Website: walmart
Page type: newsletter-management
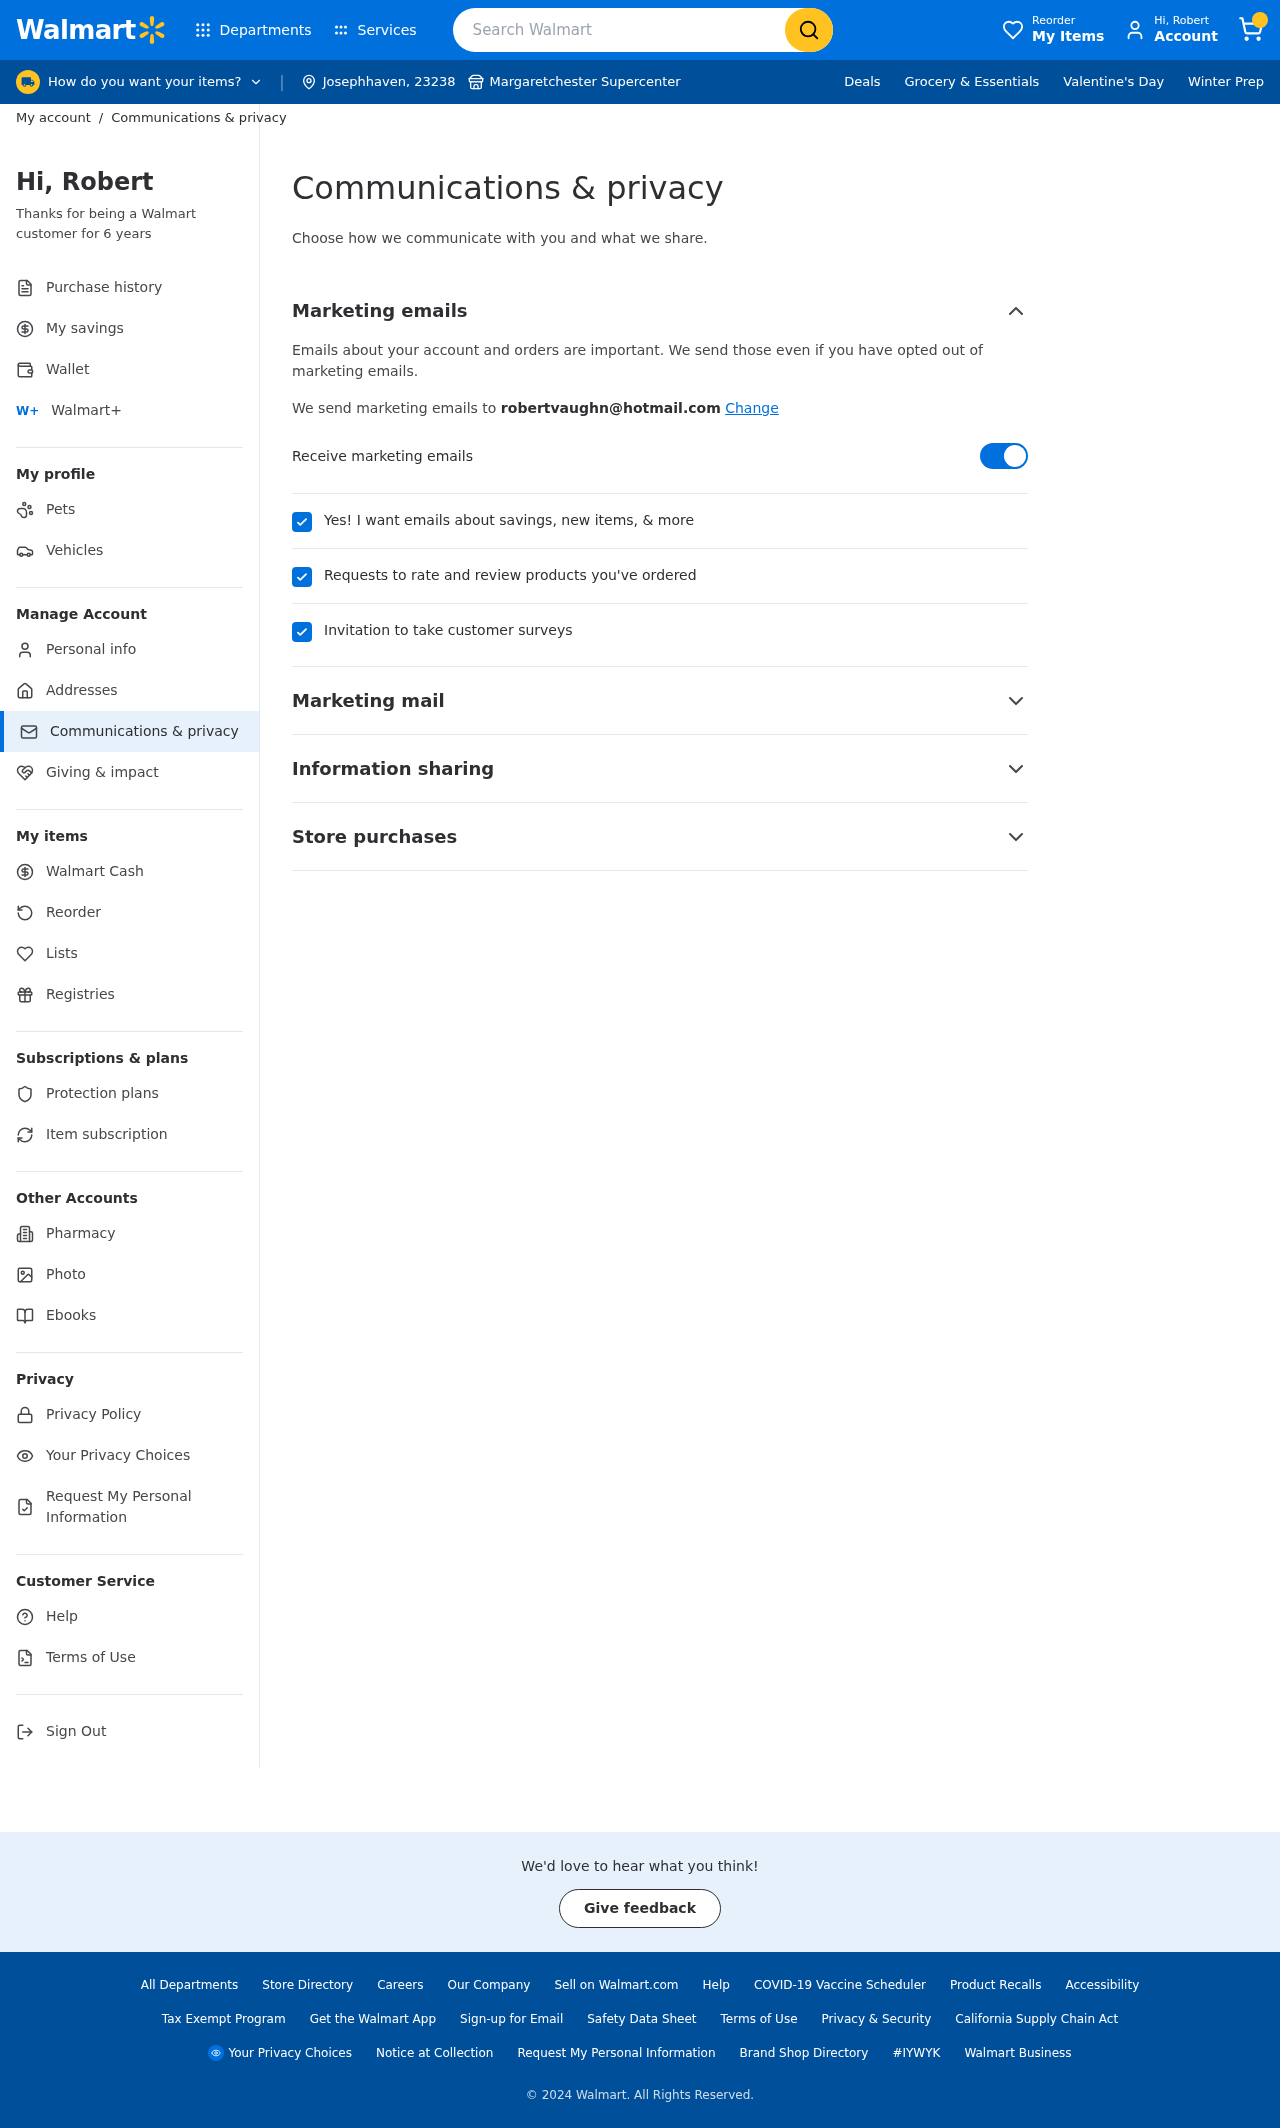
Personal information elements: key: PII_CITY
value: Josephhaven
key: PII_CITY2
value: Margaretchester
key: PII_EMAIL
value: robertvaughn@hotmail.com
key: PII_FIRSTNAME
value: Robert
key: PII_POSTCODE
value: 23238
Search elements: key: HEADER_SEARCH
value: Search Walmart